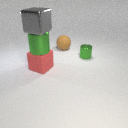
large red rubber cube to the left of large brown rubber sphere